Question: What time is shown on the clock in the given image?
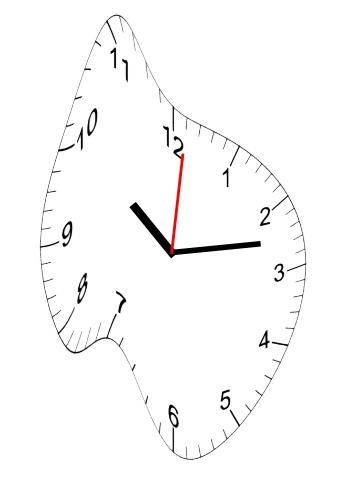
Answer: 10:13:01